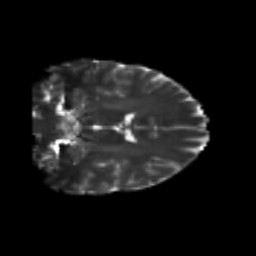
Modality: T2w
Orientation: coronal
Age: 24
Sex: male
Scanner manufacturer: siemens
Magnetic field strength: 3 T
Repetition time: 3.5 s
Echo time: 0.113 s